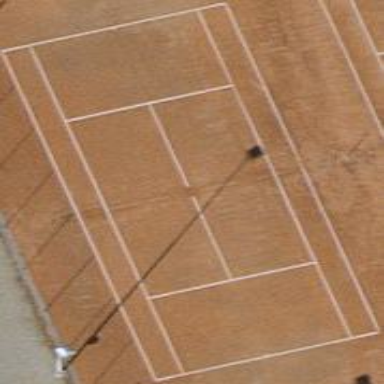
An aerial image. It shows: Sandy tennis court in leisure land pitch.